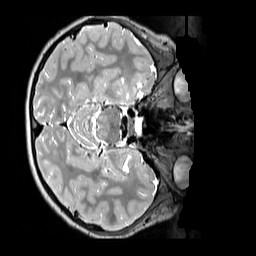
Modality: T2w
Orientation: axial
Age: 9
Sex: male
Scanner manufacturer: siemens
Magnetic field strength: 3 T
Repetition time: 3.2 s
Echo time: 0.408 s